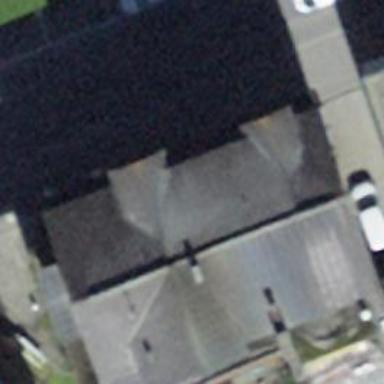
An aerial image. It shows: Cafe.